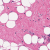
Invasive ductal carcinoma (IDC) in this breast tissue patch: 0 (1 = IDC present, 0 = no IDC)